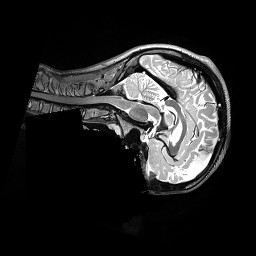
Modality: T2w
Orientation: sagittal
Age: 18
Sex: female
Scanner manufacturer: siemens
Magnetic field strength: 3 T
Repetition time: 3.2 s
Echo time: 0.562 s